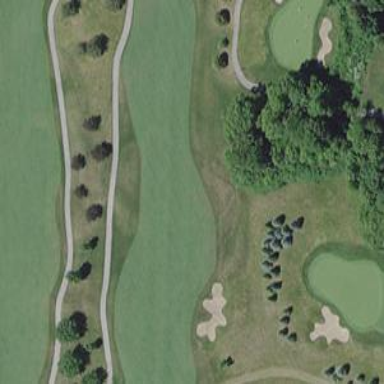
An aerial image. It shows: Golf hole.